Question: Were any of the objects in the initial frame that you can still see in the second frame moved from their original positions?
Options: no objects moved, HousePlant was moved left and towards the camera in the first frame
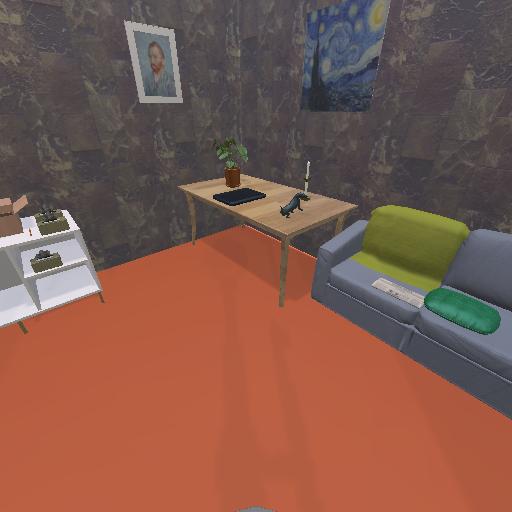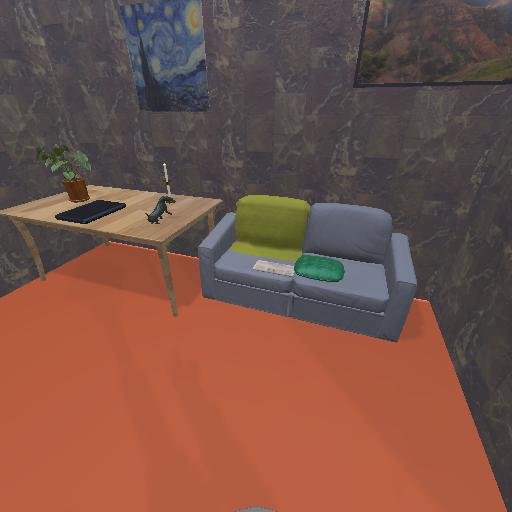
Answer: no objects moved